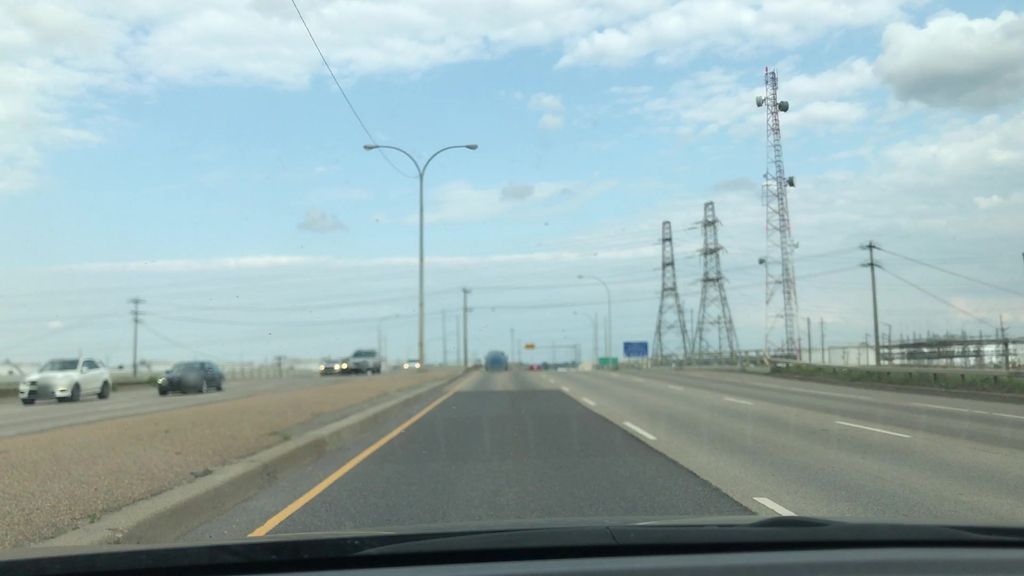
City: edmonton